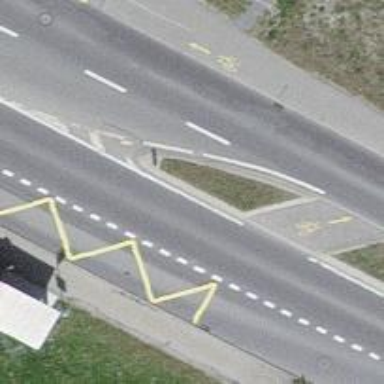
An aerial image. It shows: Secondary road with asphalt surface and separate sidewalks on both sides.